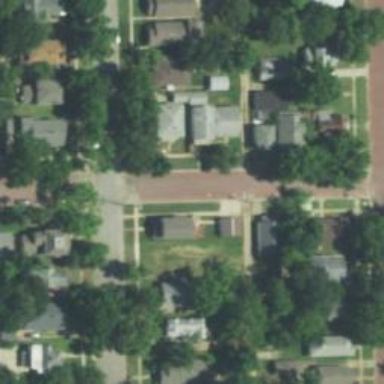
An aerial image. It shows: Alley classified as service road.